Question: When I set UIScrollView clipsToBounds property to NO, it allowed me to display the content views horizontally outside its bound. That is what I wanted to achieve. But it also allowed to scroll pass top and bottom bounds which I do not want.
Can UIScrollView clipsToBounds be applied vertically only?
(btw: I want to effect just as in the picture so I do not want to expand the content view horizontally.)

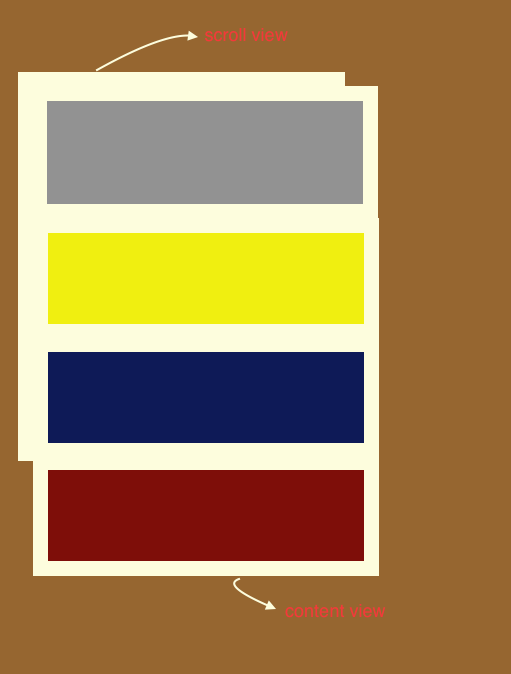
Answer: One solution would be to embed scroll view inside another view, which would have 'clipToBounds = NO', while scroll view would have 'clipToBounds = YES' and width equal to content beign displayed.
As I am not good with images, I try example by code:
'''
wrapperView.frame = CGRectMake(0, 0, 300, 300);
wrapperView.clipToBounds = NO;
scrollView.frame = CGRectMake(0, 0, 400, 300);
scrollView.clipToBounds = YES
[wrapperView addSubview:scrollView];
contentView.frame= CGRectMake(0, 0, 400, 1234);
[scrollView addSubview:contentView];
'''